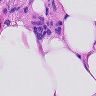
Metastatic tissue present: yes